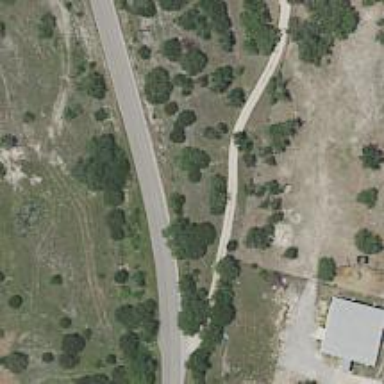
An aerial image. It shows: Driveway.